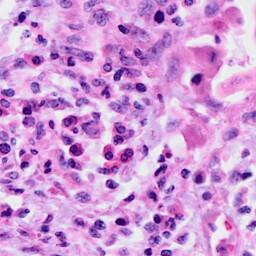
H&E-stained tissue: Cervix